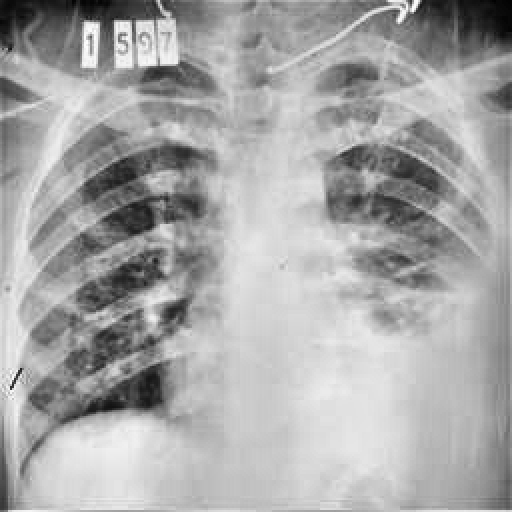
Finding: TUBERCULOSIS